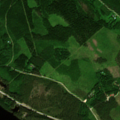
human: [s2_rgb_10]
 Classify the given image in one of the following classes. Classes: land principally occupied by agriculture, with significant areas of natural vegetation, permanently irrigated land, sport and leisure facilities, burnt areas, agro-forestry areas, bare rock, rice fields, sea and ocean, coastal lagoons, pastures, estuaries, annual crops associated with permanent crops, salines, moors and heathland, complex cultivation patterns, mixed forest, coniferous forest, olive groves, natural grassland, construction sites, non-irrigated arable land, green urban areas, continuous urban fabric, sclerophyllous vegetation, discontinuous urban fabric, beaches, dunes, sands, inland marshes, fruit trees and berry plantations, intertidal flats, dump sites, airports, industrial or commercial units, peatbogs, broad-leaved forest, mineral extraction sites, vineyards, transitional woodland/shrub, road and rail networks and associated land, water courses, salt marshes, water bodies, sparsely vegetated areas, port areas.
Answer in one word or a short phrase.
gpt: broad-leaved forest, coniferous forest, mixed forest, transitional woodland/shrub